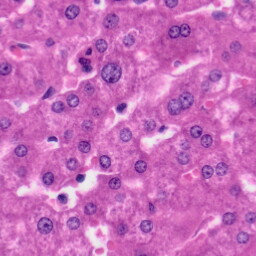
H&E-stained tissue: Liver